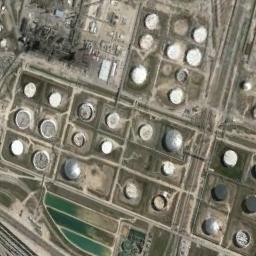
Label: storage_tank